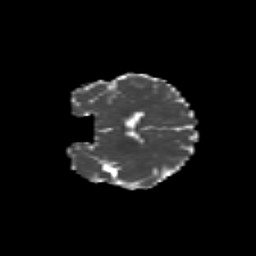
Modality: MD
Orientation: coronal
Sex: female
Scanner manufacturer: siemens
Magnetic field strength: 3 T
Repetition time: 5 s
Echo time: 0.071 s